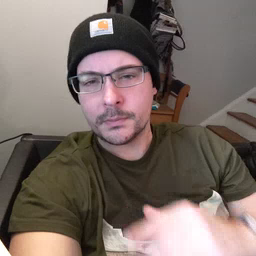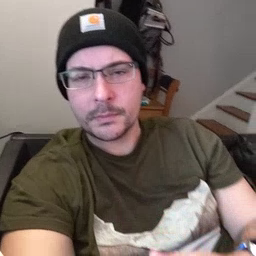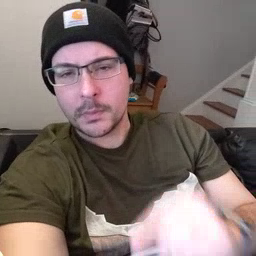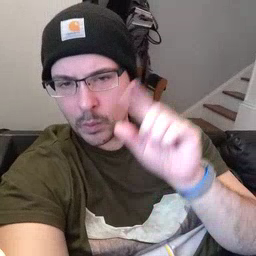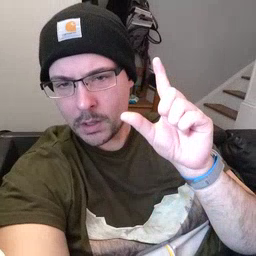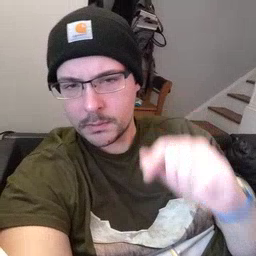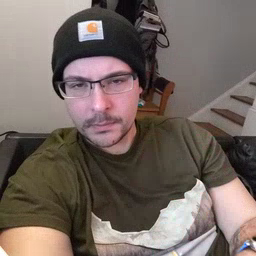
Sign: awake